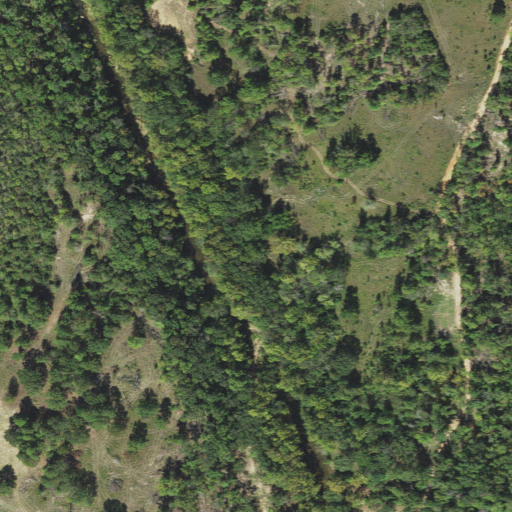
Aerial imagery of valley in Arkansas named Sam Lee Hollow containing deciduous forest, pasture, and mixed forest